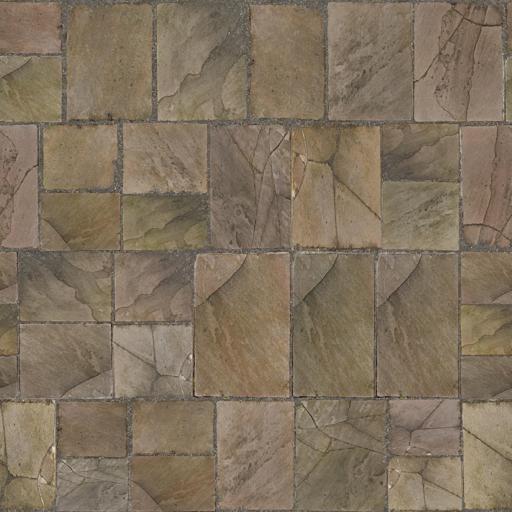
Tags: random tiled tiles